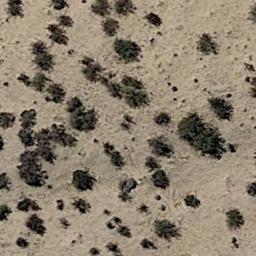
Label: chaparral